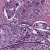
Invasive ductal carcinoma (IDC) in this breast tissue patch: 0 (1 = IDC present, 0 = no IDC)